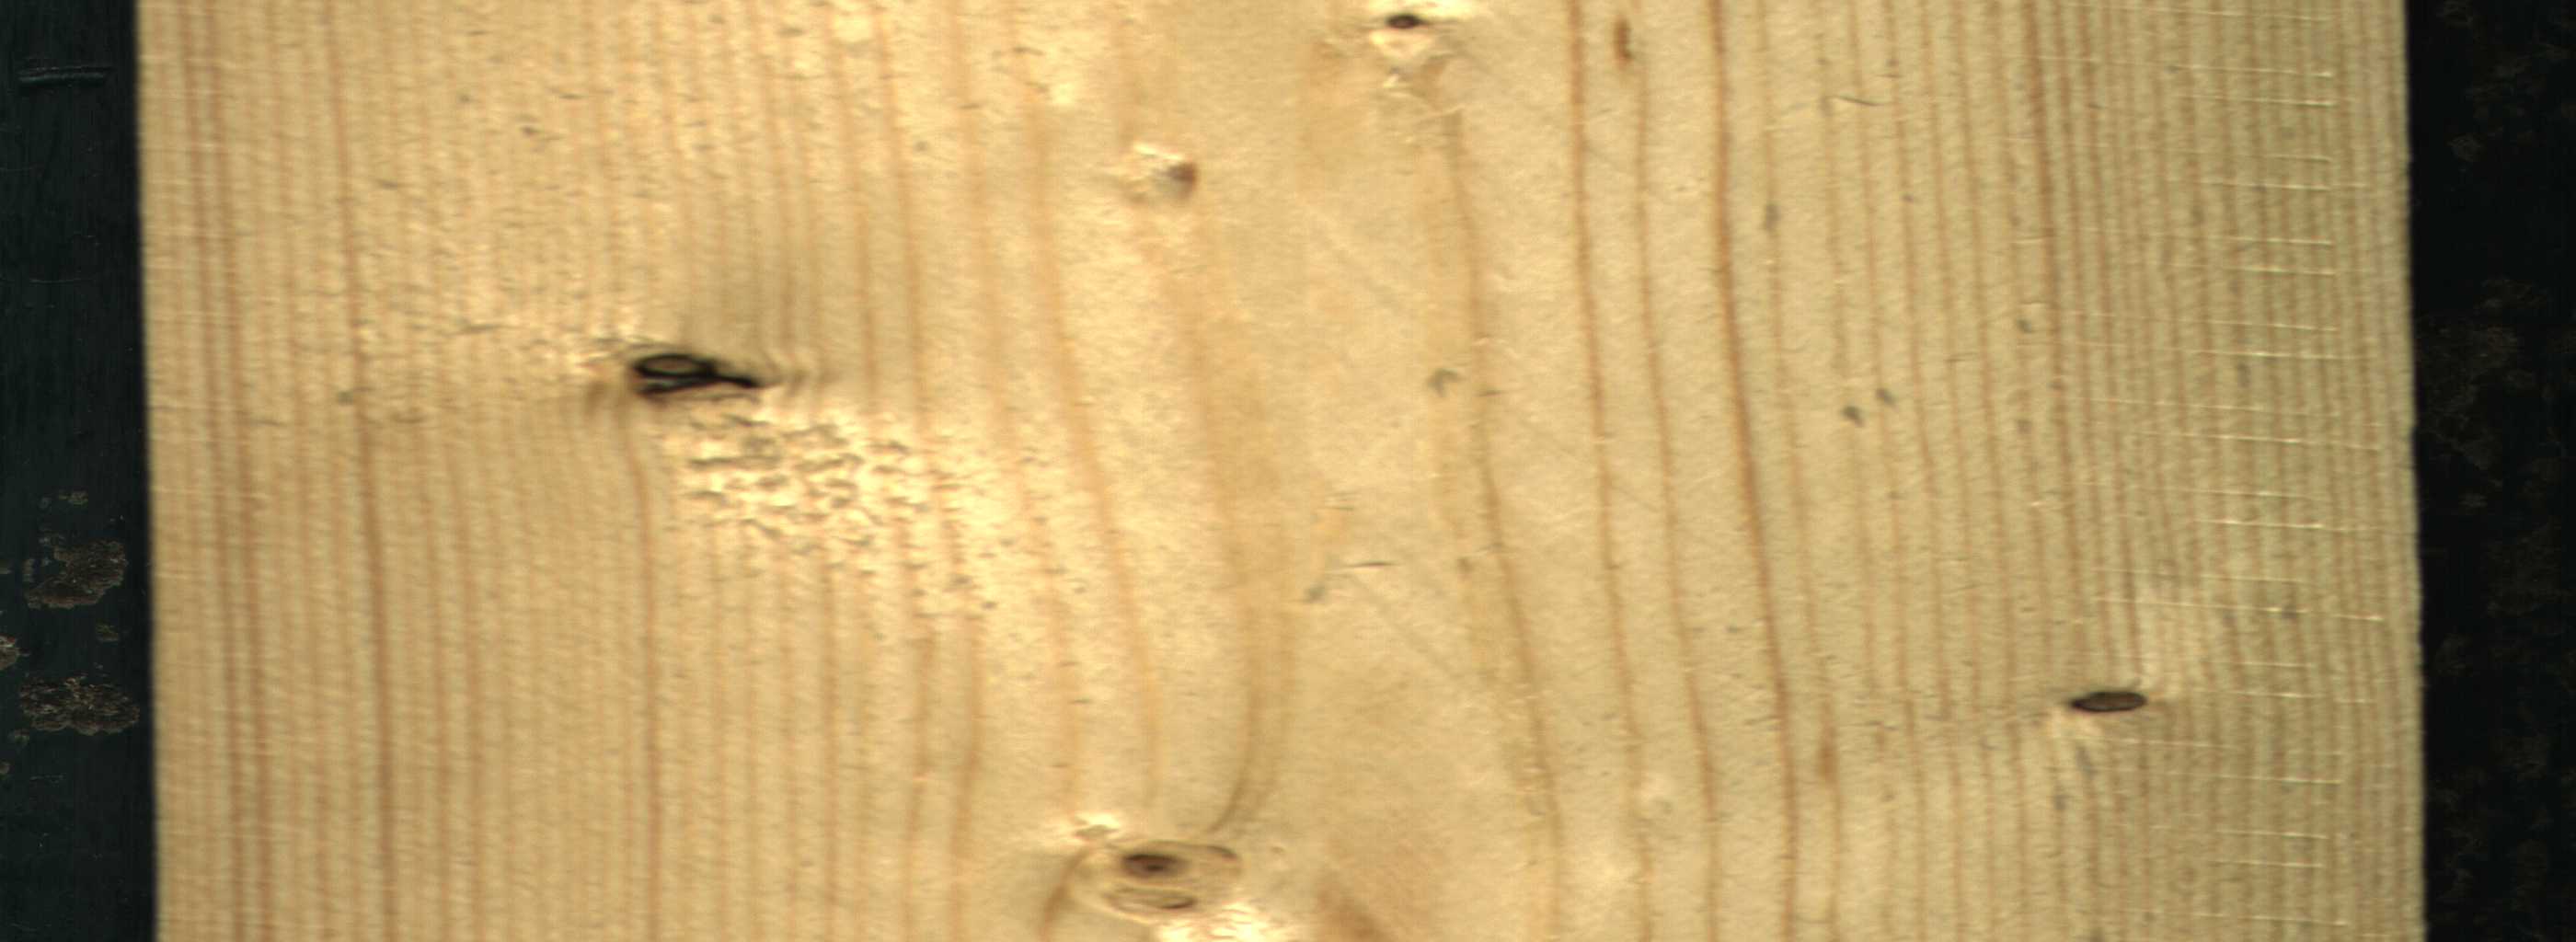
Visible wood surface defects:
Dead_Knot
Dead_Knot
Live_Knot
Live_Knot